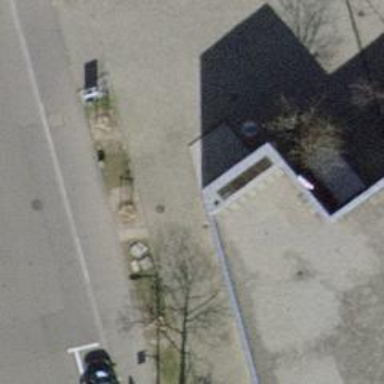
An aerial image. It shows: Column used for advertising.